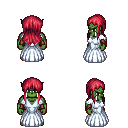
a pixel art fantasy rpg character, male body template, orc, green skin, underdress, gold greaves, ruby red unkempt hairstyle, cloth bracers, four views (front, back, left, right), 2x2 character sprite sheet, small pixel art, hard edges, no anti-aliasing